Question: My project have 2 connectionstring for 2 database, connectionstrings name are "ABCDevelopment" and "XYZDevelopment"
I need to update dynamic connectionstring value for connection "ABCDevelopment" or "XYZDevelopment". But "MyProperty" is not work in ElementPath.

How can I do like that?
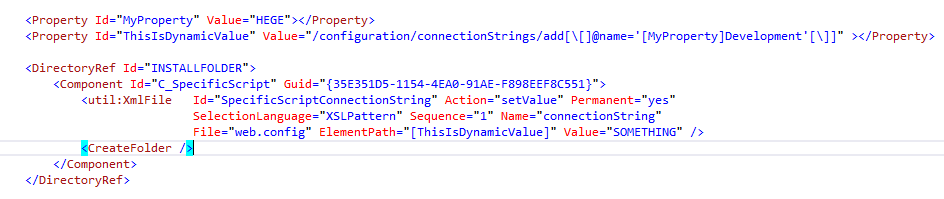
Answer: This issue was resolved using SetProperty